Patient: sex F, age 40
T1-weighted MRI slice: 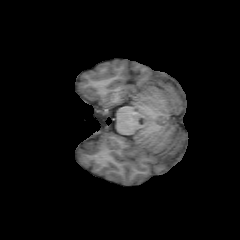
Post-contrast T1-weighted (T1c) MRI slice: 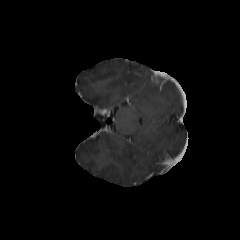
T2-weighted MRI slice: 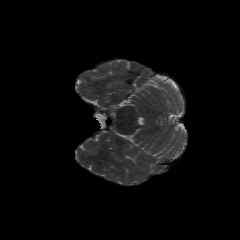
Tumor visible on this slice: no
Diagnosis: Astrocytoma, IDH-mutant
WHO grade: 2